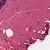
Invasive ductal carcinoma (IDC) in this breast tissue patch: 0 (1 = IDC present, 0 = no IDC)